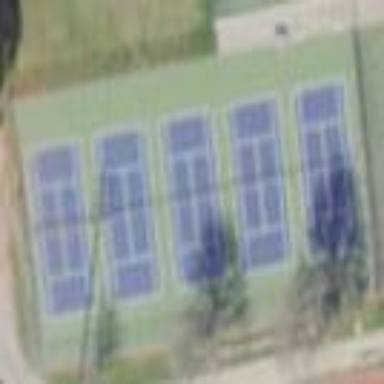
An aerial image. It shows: Tennis court in leisure pitch.